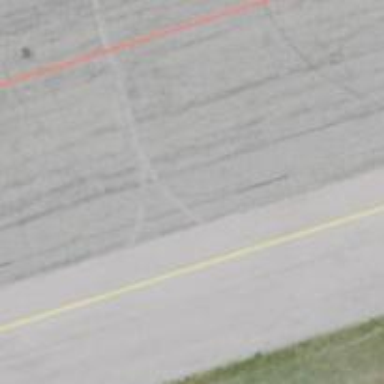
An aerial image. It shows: Image of taxiway at airport.